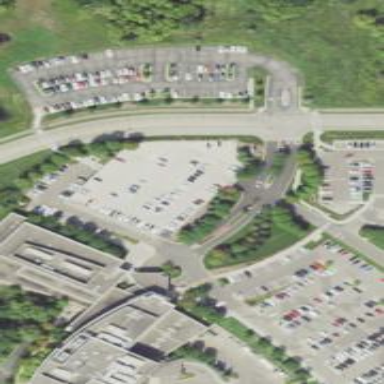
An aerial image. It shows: Multi-storey parking building.